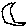
Label: moon